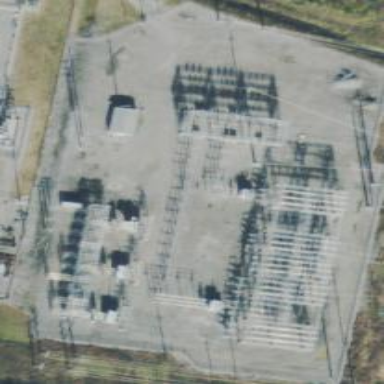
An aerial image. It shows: Outdoor power substation at the transmission level.